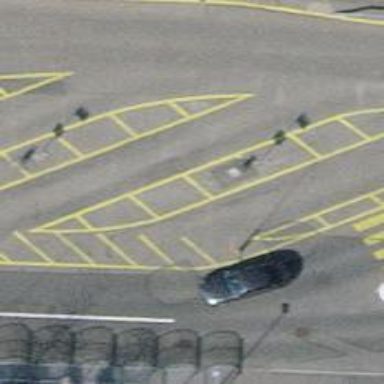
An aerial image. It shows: Marked crossing on the road.